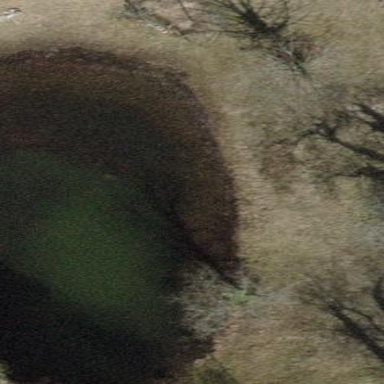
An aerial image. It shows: Pond with natural water.